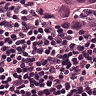
Metastatic tissue present: yes